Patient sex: F
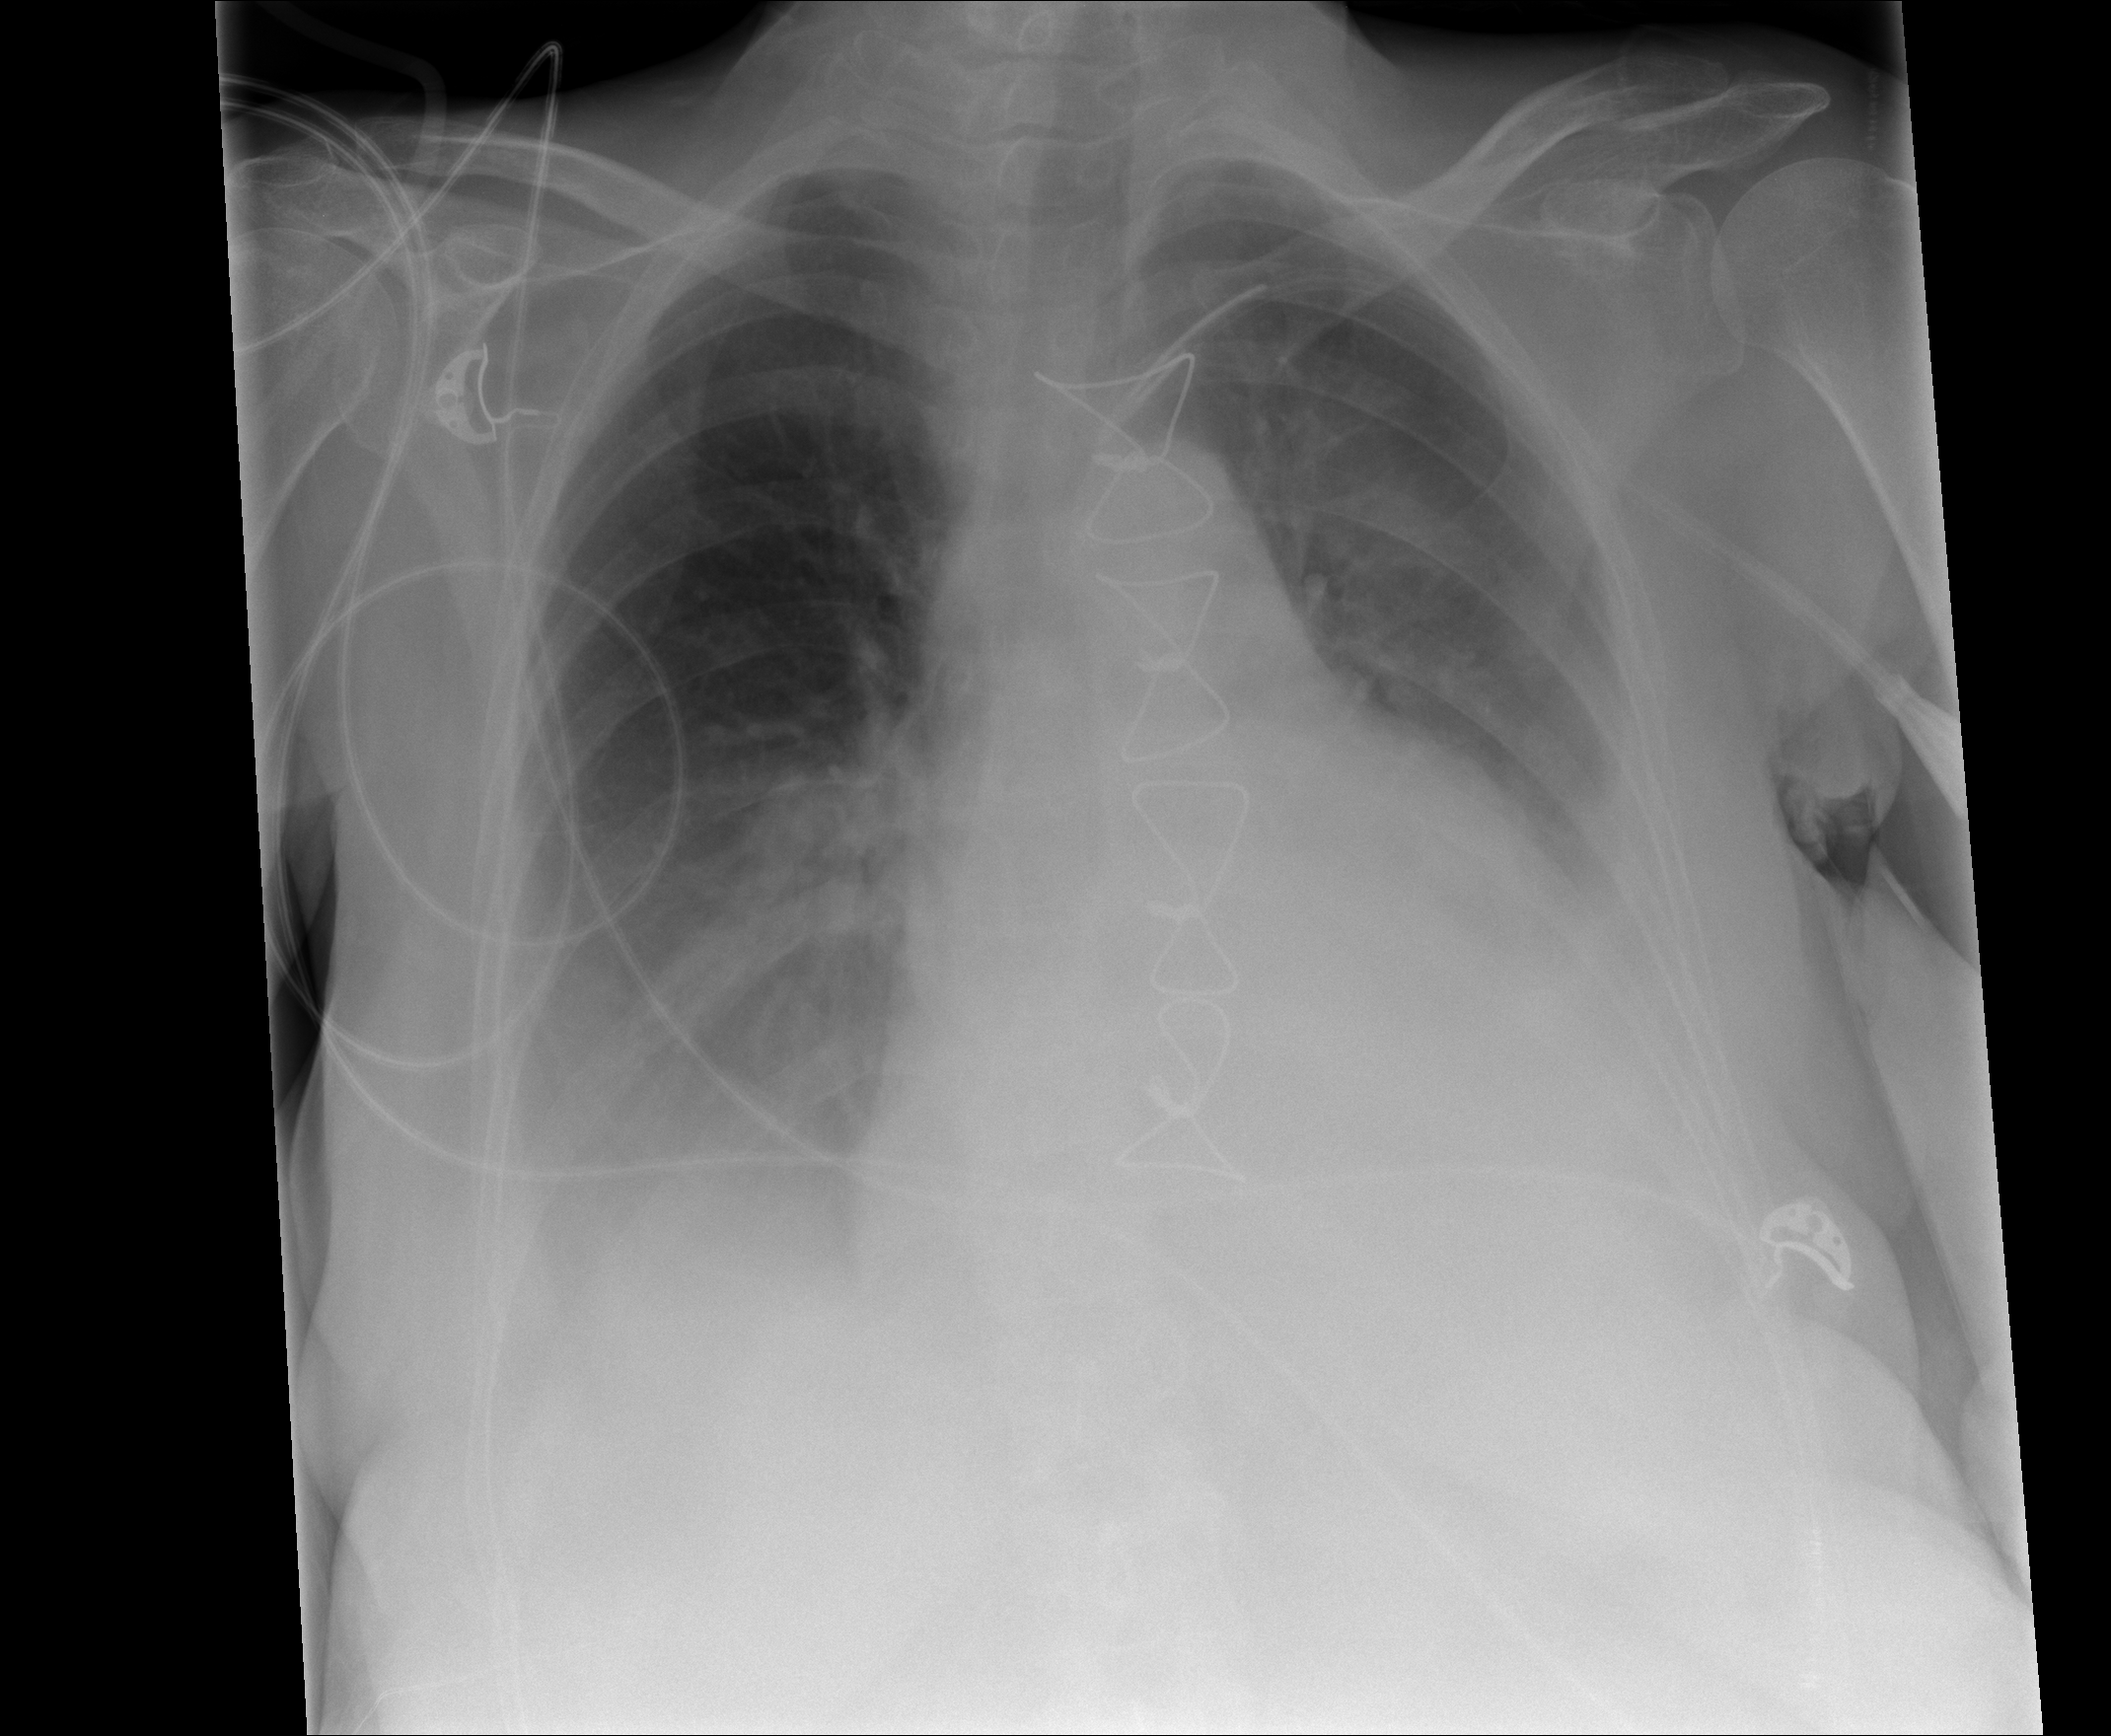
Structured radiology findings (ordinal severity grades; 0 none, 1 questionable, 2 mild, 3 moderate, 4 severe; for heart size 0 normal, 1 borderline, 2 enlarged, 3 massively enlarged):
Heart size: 3
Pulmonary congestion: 0
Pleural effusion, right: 2
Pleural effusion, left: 3
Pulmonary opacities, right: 0
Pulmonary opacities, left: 0
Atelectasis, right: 2
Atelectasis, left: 3